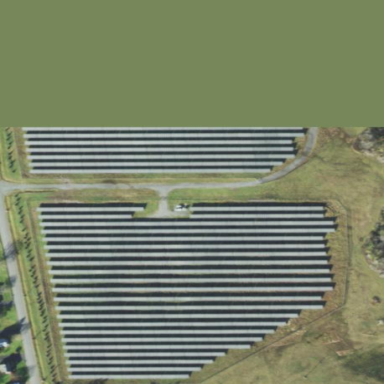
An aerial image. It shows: Solar power plant using photovoltaic technology.